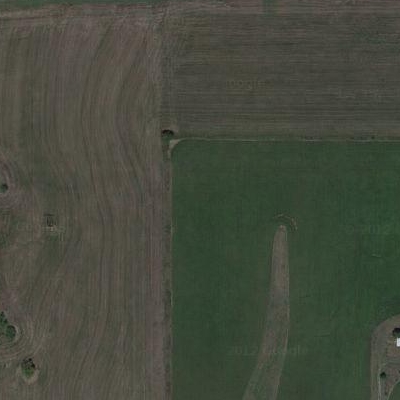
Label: bField